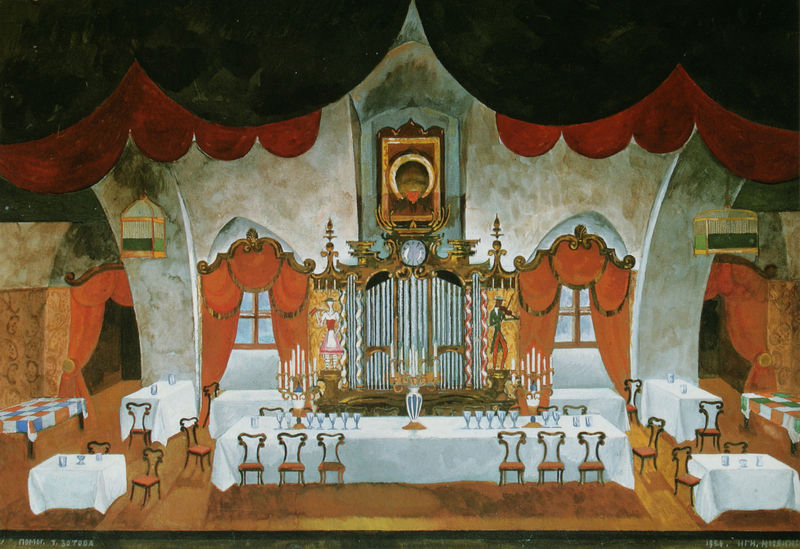
Titel: Ein einträglicher Posten
Künstler: Ignatij Niwinskij
Standort: Moskau
Institution: Bachruschin-Museum
Schlagwörter: gemälde, weiß, grün, braun, fenster, glas, holz, kariert, ohr, raum, schwarz, skizze, stuhl, stühle, tisch, tische, zeichnung, zimmer, rot, tuch, karo, malerei, muster, gläser, rahmen, bild, instrument, signatur, tischdecke, tischtuch, vorhang, öl, boden, gold, tücher, decke, bühne, musiker, theater, bilder, schrank, lehne, bühnenbild, saal, lehnen, tafel, tapete, vorhänge, inschrift, musikinstrument, uhr, esszimmer, kerzen, leuchter, lüster, bauer, halle, schauspiel, fussboden, eingang, eingänge, geschirr, entwurf, geige, geiger, violine, kerzenständer, standuhr, kerzenleuchter, orgel, bestuhlung, plan, käfig, vogelbauer, prospekt, festsaal, speisesaal, tischdecken, harmonium, sitzordnung, soll das ein witz sein